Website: lowes
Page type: order-tracking
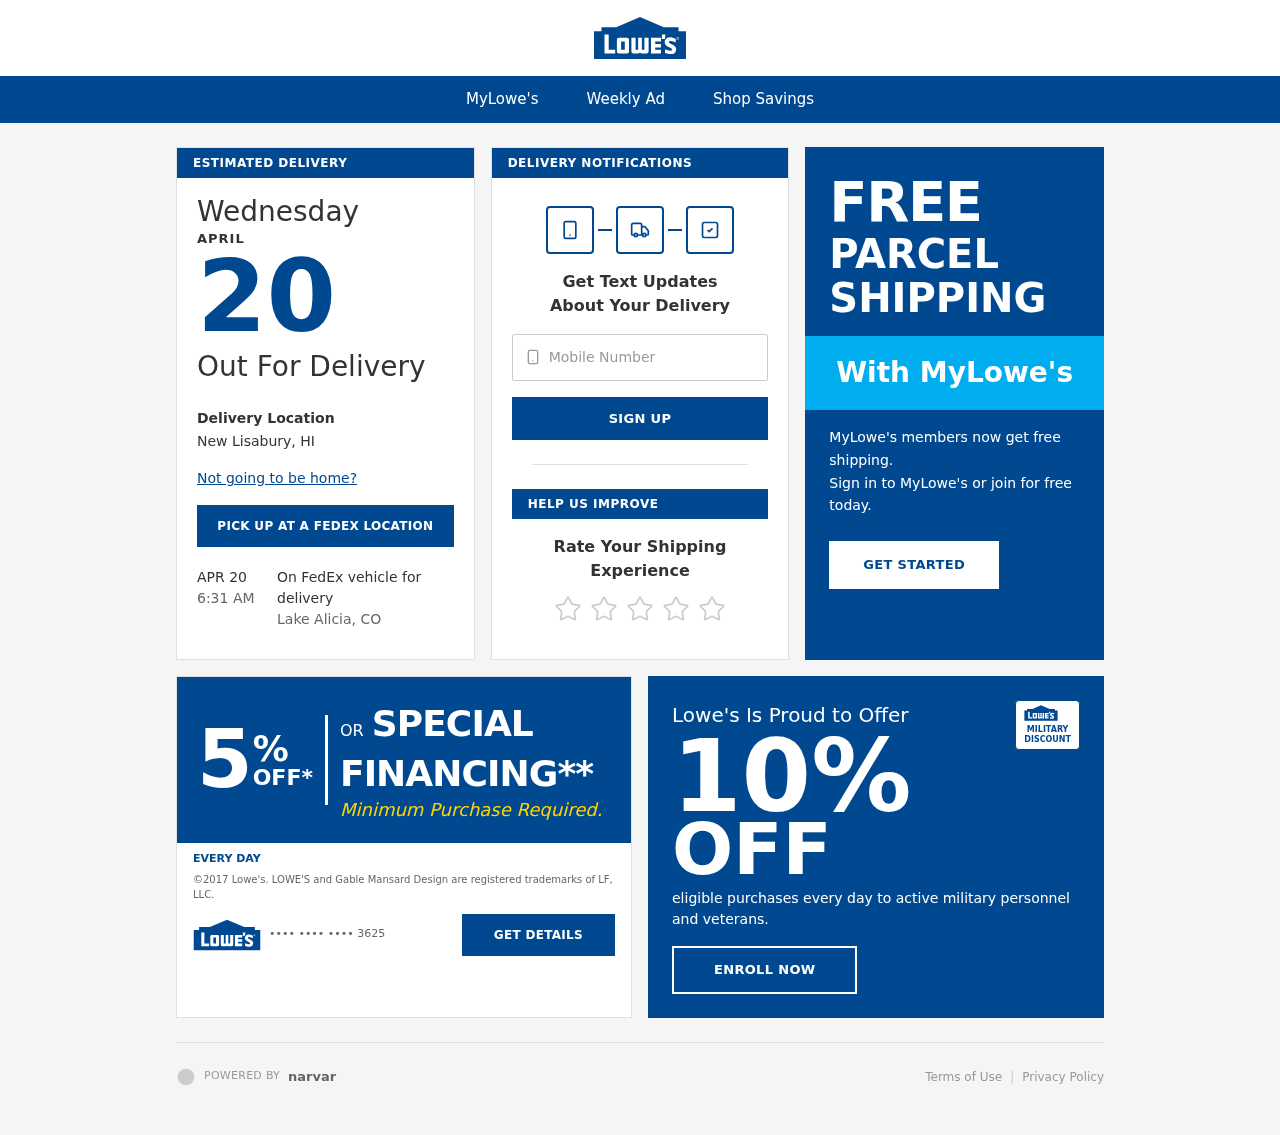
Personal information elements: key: PII_CARD_LAST4
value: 3625
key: PII_PHONE
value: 3517194779
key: PII_CITY_STATE
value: New Lisabury, HI
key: PII_CITY_STATE2
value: Lake Alicia, CO
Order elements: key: ORDER_DELIVERY_DATE
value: APRIL
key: ORDER_DELIVERY_DATE
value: APR 20
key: ORDER_DELIVERY_DATE
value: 6:31 AM
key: ORDER_DELIVERY_DATE
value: Wednesday
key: ORDER_DELIVERY_DATE
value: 20